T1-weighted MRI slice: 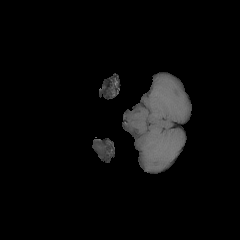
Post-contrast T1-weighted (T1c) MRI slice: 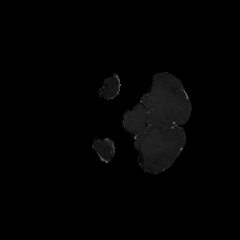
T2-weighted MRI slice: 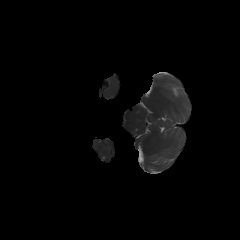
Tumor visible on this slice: no